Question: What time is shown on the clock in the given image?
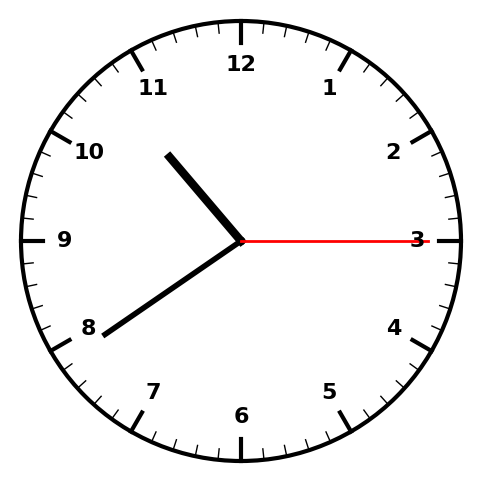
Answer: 10:39:15